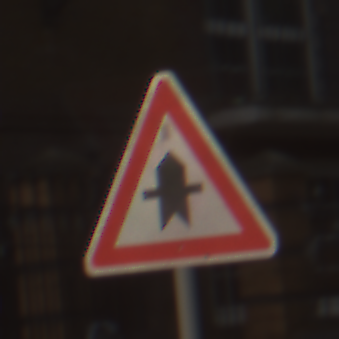
Verkehrszeichen: Vorfahrt
Umgebung: Outdoor, Urban
Tageszeit: MorningAfternoon
Wetter: Overcast
Licht: Natural
Jahreszeit: NotSpecified
Kontrast: LowContrast